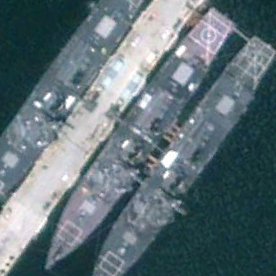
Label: destroyer